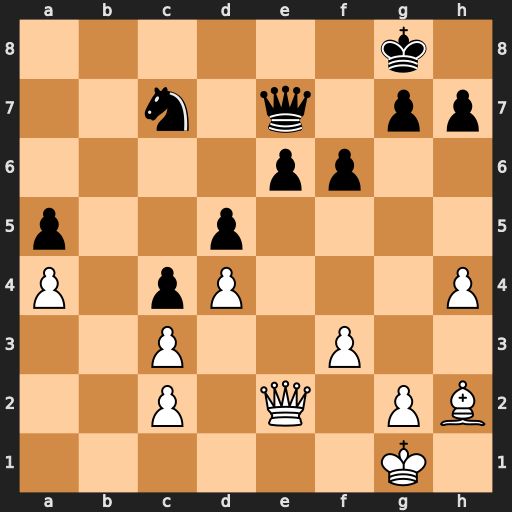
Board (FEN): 6k1/2n1q1pp/4pp2/p2p4/P1pP3P/2P2P2/2P1Q1PB/6K1
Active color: w
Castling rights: -
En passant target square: -
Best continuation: Bxc7 Qxc7 Qxe6+